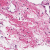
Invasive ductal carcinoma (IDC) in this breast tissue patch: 0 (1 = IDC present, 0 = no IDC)